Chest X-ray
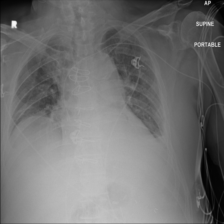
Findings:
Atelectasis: negative
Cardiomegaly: negative
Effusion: negative
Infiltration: negative
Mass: negative
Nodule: negative
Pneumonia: negative
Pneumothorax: negative
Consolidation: negative
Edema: negative
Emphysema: negative
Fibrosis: negative
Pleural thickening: negative
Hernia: negative